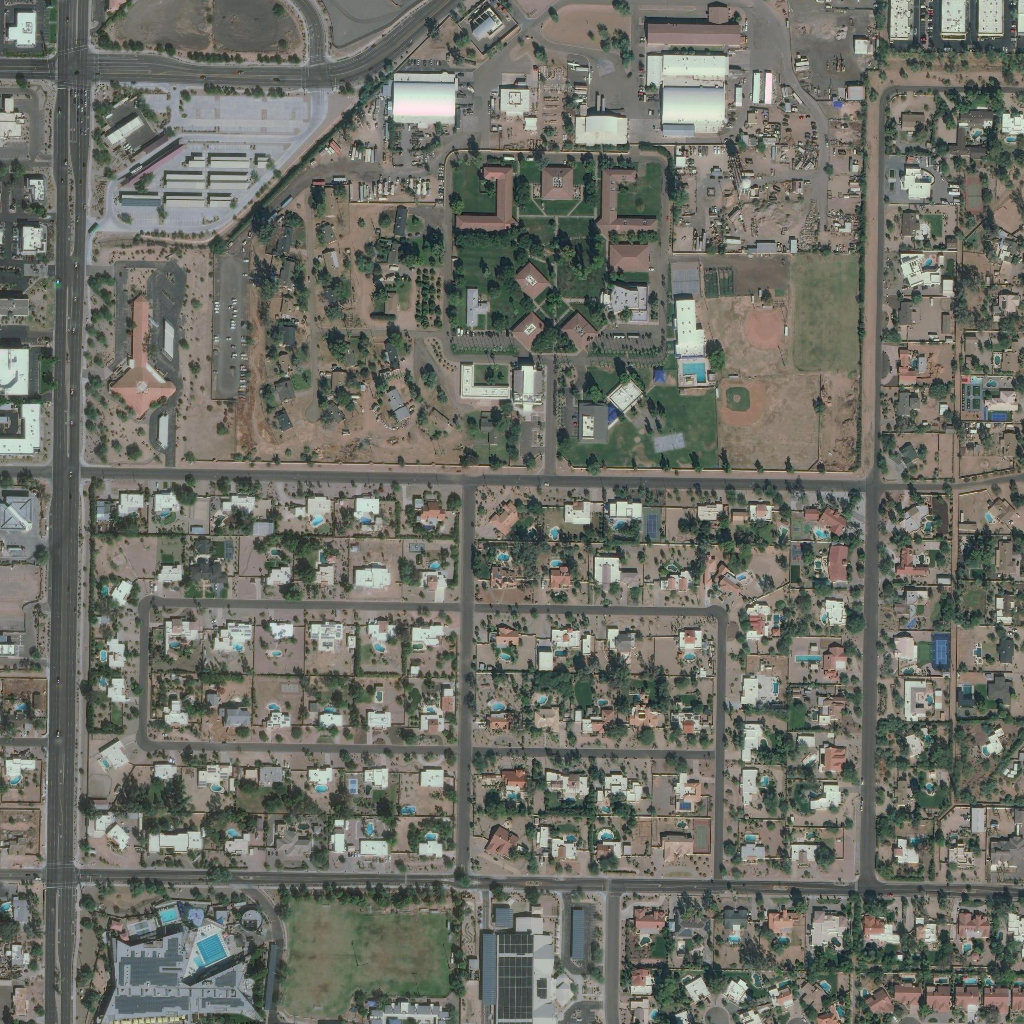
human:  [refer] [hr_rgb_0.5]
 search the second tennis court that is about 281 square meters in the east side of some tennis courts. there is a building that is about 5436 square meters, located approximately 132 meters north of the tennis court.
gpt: <box>[[65, 26, 66, 28, 0]]</box>